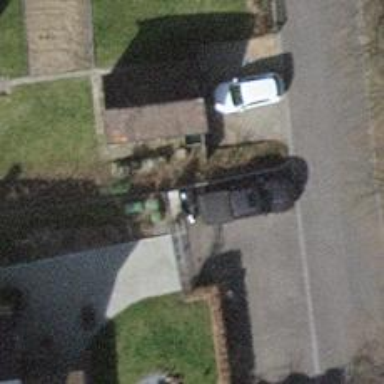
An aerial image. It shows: Street cabinet.